Interaction volume radius: 5 \u00c5
Interaction volume height: 30 \u00c5
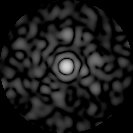
Disorder parameter: 0.8106